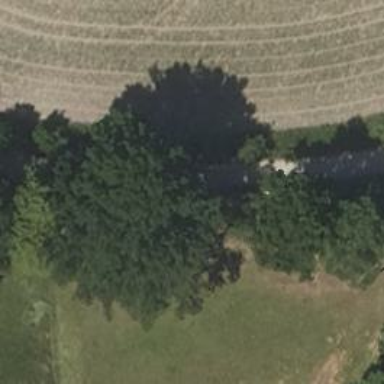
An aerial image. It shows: Row of deciduous broadleaved trees.